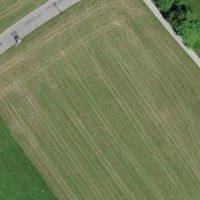
EUNIS habitat code: 52
Species observed at this site:
Medicago sativa